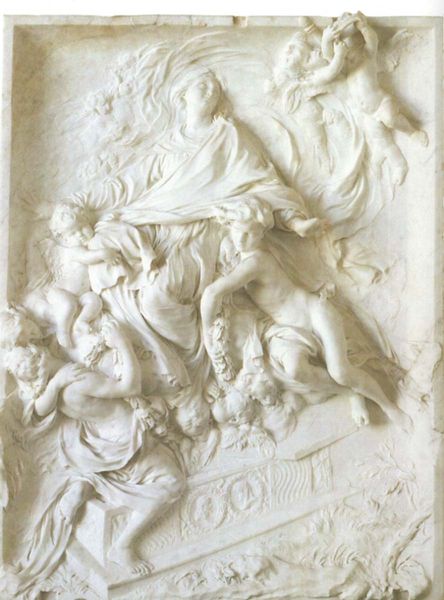
Titel: Himmelfahrt Mariens
Künstler: Pierre Puget
Institution: Berlin, Staatliche Museen - Preußischer Kulturbesitz
Schlagwörter: gruppe, himmel, kampf, nackt, umhang, weiß, marmor, schloss, tuch, wand, stein, kirche, decke, fliegen, kinder, engel, putte, putto, bewegt, relief, italien, bildhauerei, hoch, berlin, porzellan, dom, deko, antik, heilig, putten, maria, auferstehung, himmelfahrt, kalk, sarkophag, freske, religös, miss, rekief, relief7